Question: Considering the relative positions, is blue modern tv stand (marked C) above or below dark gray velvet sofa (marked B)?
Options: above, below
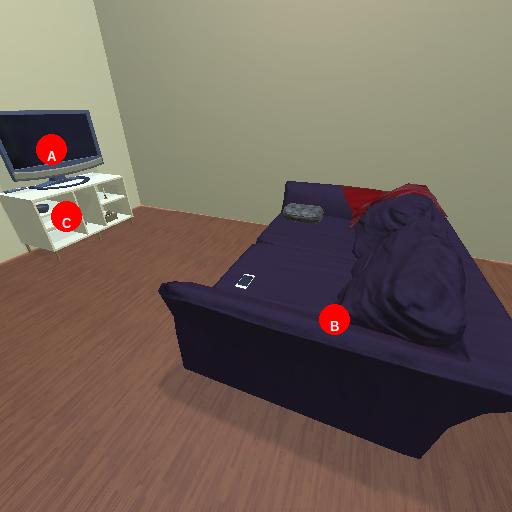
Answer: above